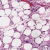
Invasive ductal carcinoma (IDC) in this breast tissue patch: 0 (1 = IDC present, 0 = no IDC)